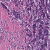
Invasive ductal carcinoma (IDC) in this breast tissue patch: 0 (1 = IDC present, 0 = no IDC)